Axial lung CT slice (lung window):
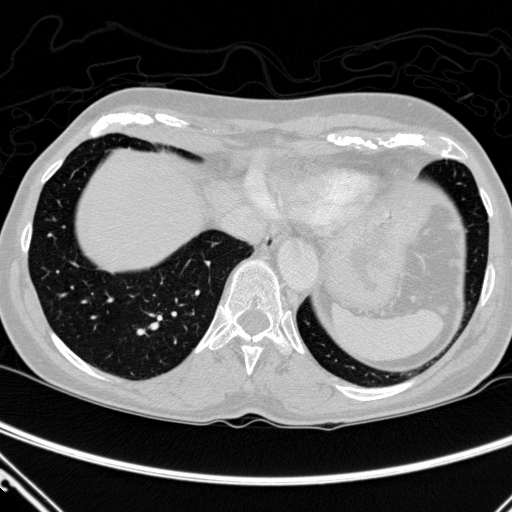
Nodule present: no